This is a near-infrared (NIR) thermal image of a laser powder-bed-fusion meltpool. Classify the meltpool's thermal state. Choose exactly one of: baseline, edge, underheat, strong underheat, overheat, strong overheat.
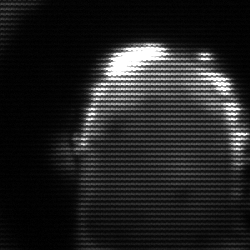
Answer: baseline